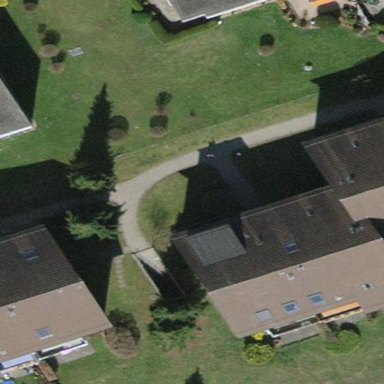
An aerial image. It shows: Apartments building with tiled roof.